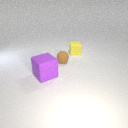
small brown rubber sphere in front of small yellow rubber cube